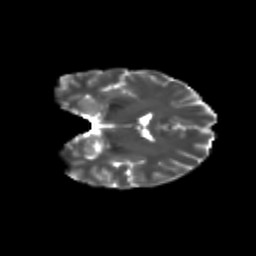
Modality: T2w
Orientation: coronal
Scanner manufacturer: siemens
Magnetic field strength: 3 T
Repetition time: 9.2 s
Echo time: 0.084 s